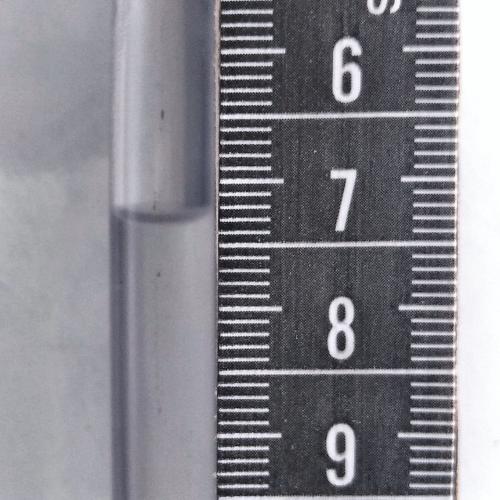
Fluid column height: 7.3 cm